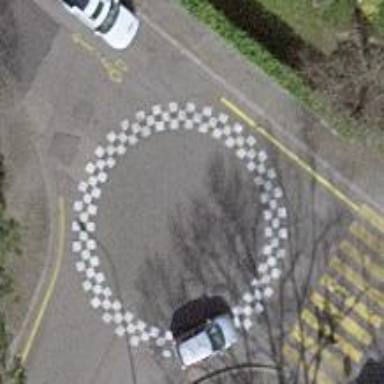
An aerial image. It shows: Traffic calming table.